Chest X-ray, AP view. Patient: 24 years old, sex M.
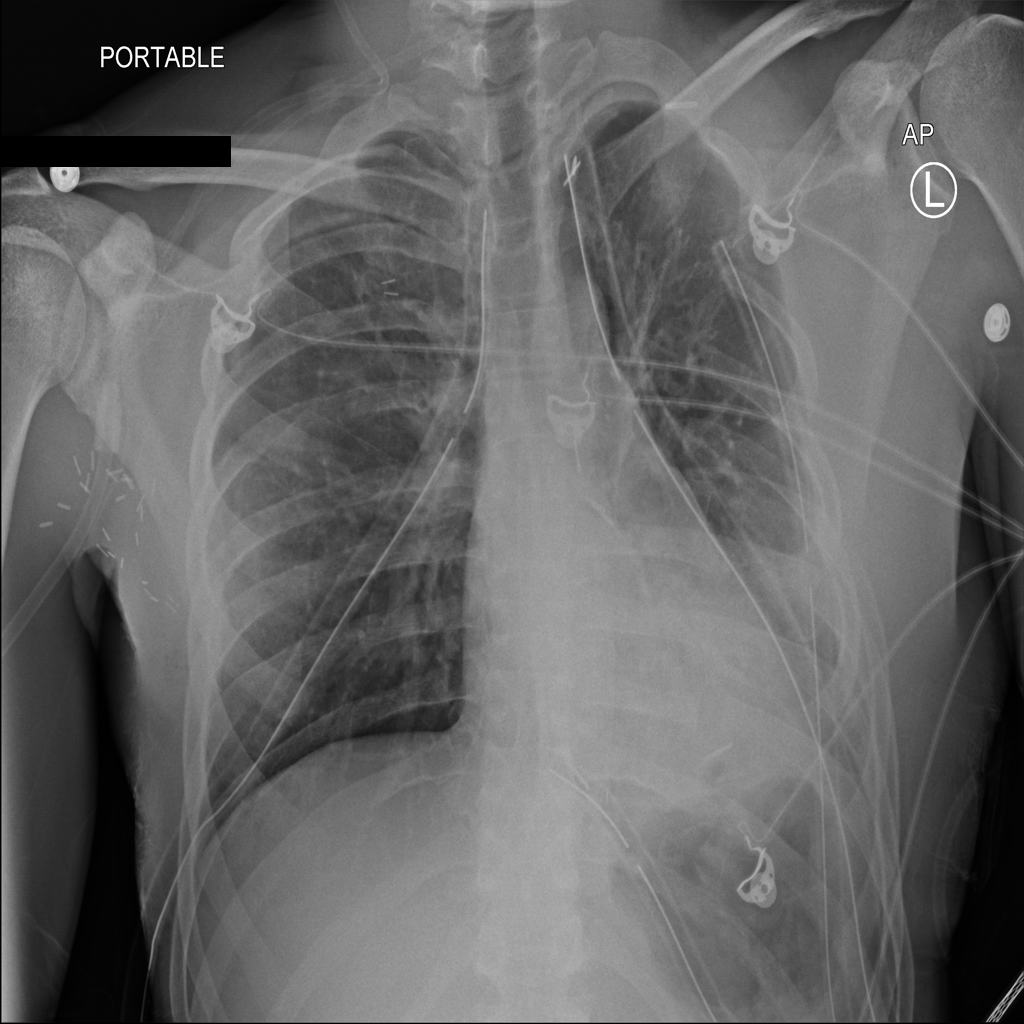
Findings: Atelectasis, Effusion, Infiltration